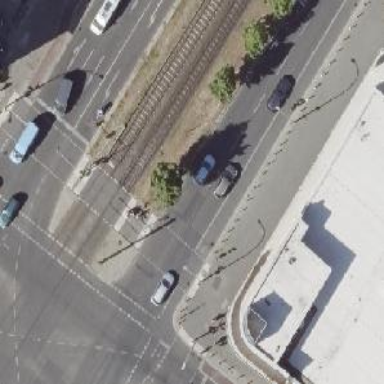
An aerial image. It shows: Crossing with traffic signals.